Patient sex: M
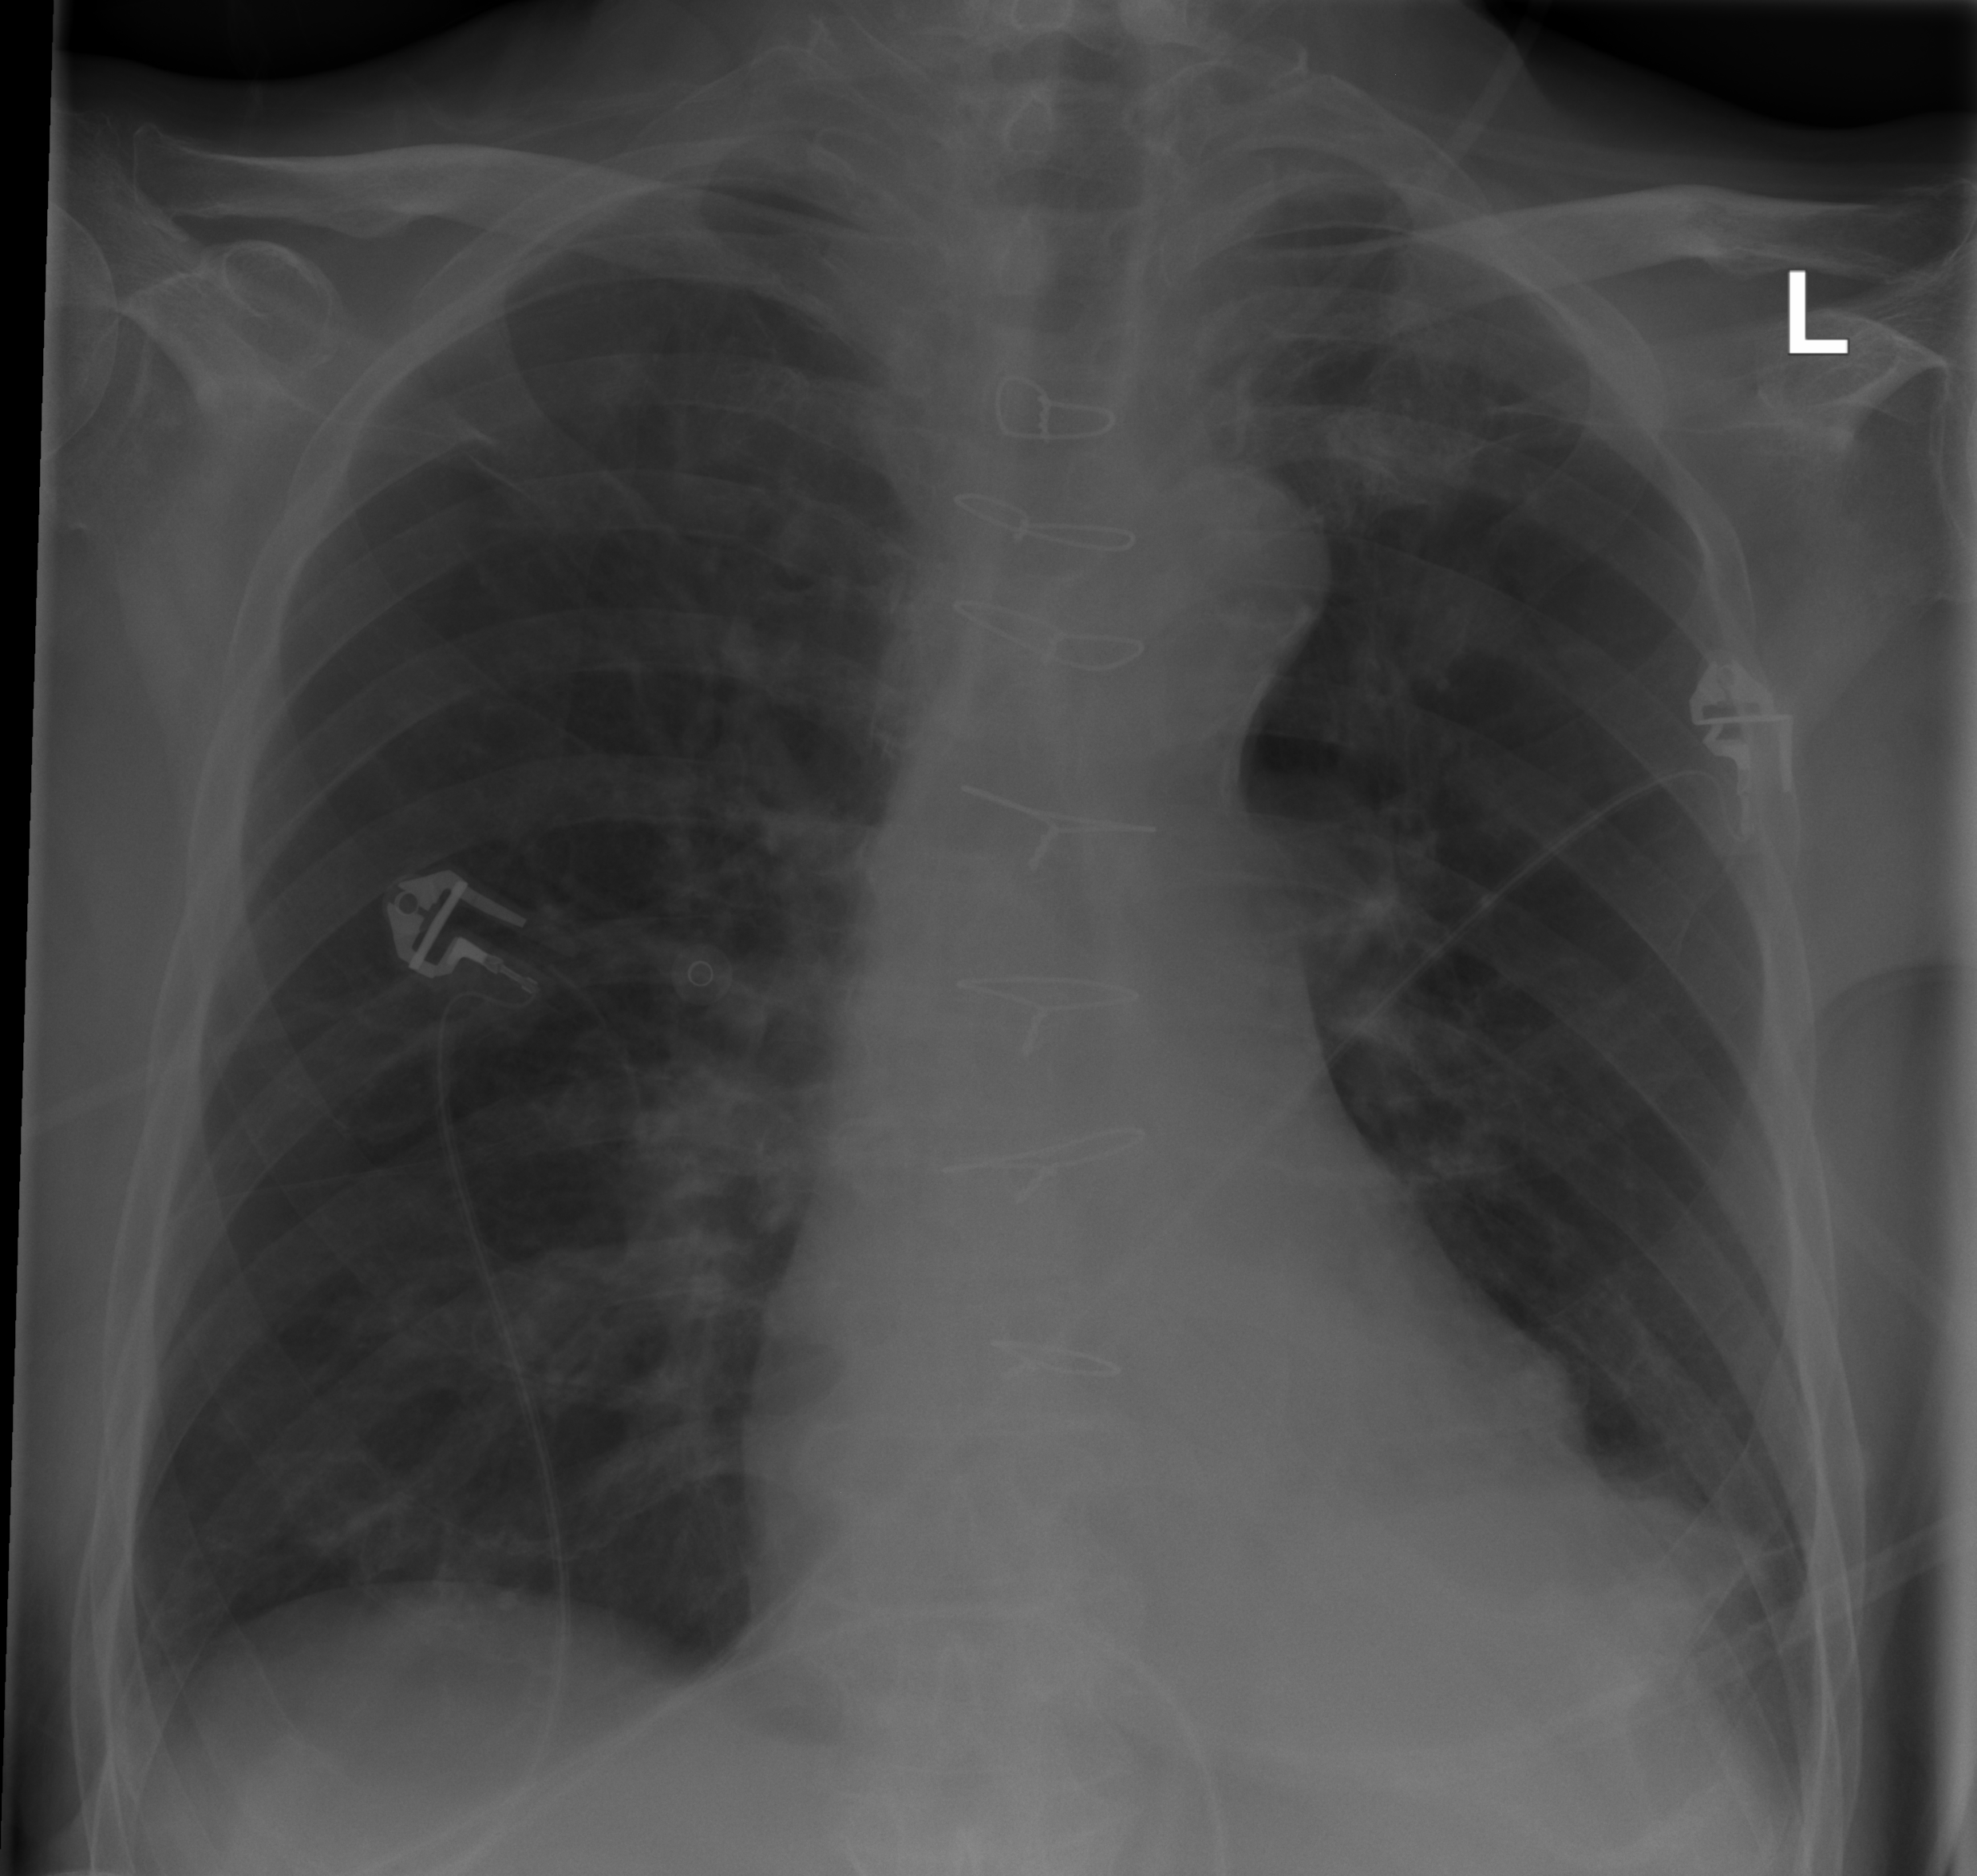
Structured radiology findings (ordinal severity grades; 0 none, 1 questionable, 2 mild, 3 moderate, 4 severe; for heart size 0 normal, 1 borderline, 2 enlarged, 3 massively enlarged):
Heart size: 0
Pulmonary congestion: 0
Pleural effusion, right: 0
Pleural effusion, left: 0
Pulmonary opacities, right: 0
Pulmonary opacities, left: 0
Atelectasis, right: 0
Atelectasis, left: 2